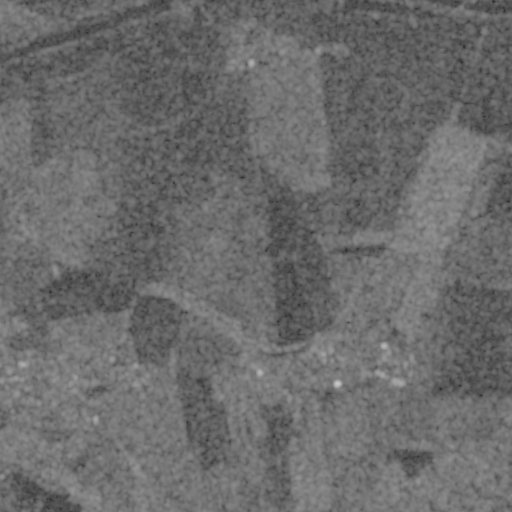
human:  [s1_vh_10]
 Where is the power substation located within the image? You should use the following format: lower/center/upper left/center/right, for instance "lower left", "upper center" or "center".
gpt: The power substation is located in the upper center of the image.
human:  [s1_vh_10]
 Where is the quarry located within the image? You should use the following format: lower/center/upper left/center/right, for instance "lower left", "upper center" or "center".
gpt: The quarry is located in the lower right of the image.
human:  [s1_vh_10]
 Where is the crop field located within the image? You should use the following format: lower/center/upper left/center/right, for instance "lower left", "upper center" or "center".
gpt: There is no crop field in the image.

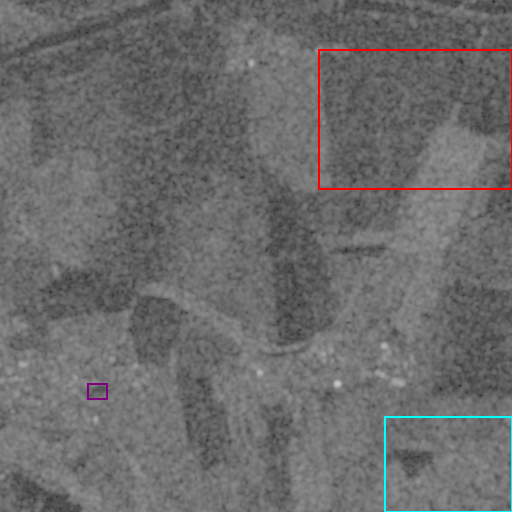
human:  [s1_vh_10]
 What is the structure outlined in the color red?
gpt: The structure outlined in red is a crop field.
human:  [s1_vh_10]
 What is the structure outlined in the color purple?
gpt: The structure outlined in purple is a park.
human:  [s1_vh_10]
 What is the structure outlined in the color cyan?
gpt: The structure outlined in cyan is a quarry.
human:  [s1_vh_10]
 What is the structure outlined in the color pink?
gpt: There is no pink outline.